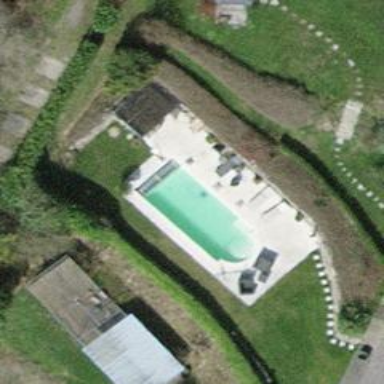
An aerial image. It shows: Swimming pool located in leisure land.